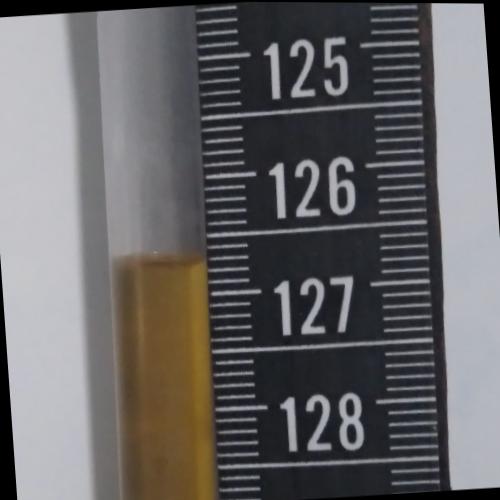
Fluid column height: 126.7 cm